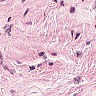
Metastatic tissue present: no